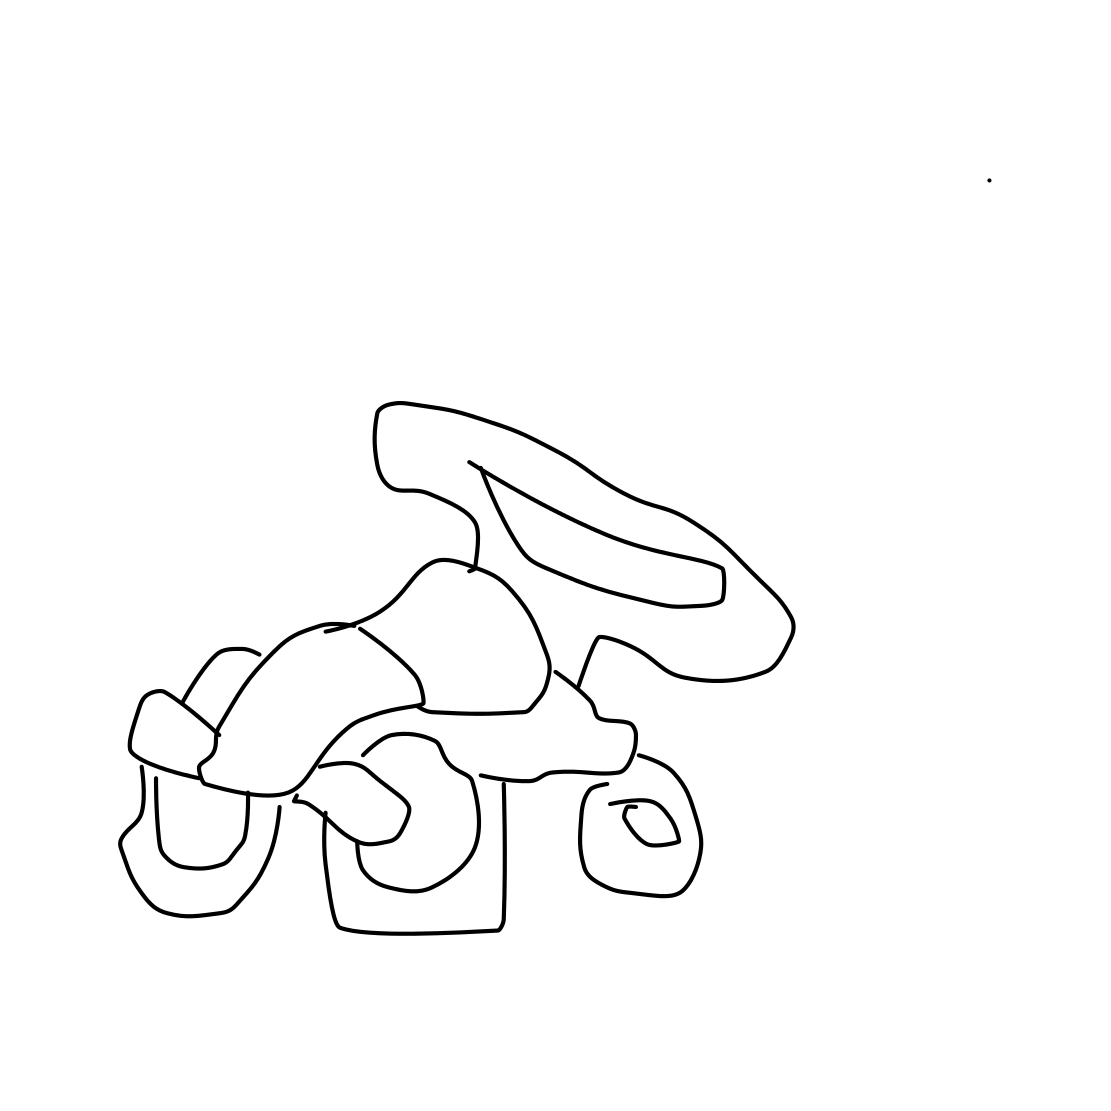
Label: race car